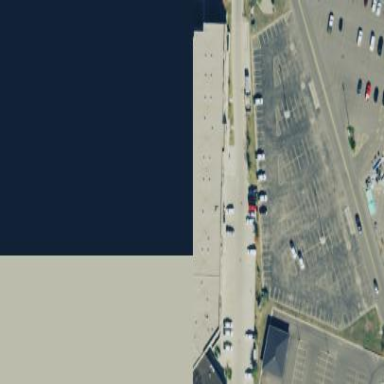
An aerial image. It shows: Parking area.